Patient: sex F, age 67
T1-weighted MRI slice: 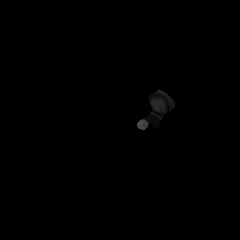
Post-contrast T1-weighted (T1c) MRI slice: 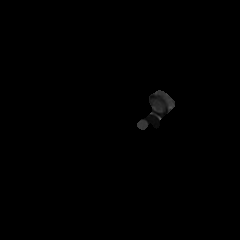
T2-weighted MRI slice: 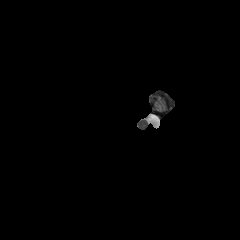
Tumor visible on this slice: no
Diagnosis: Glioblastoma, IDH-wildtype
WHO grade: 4